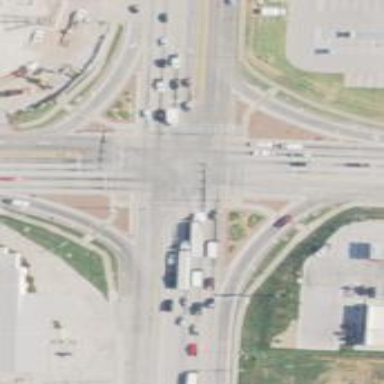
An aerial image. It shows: Asphalt footway leading to traffic island at crossing.